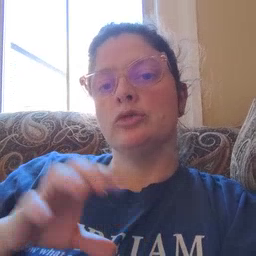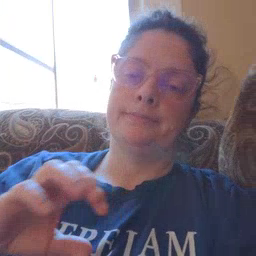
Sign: chocolate